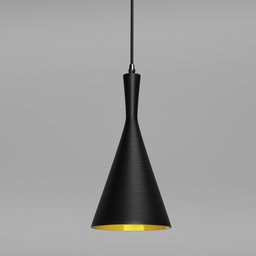
Label: lighting